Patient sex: F
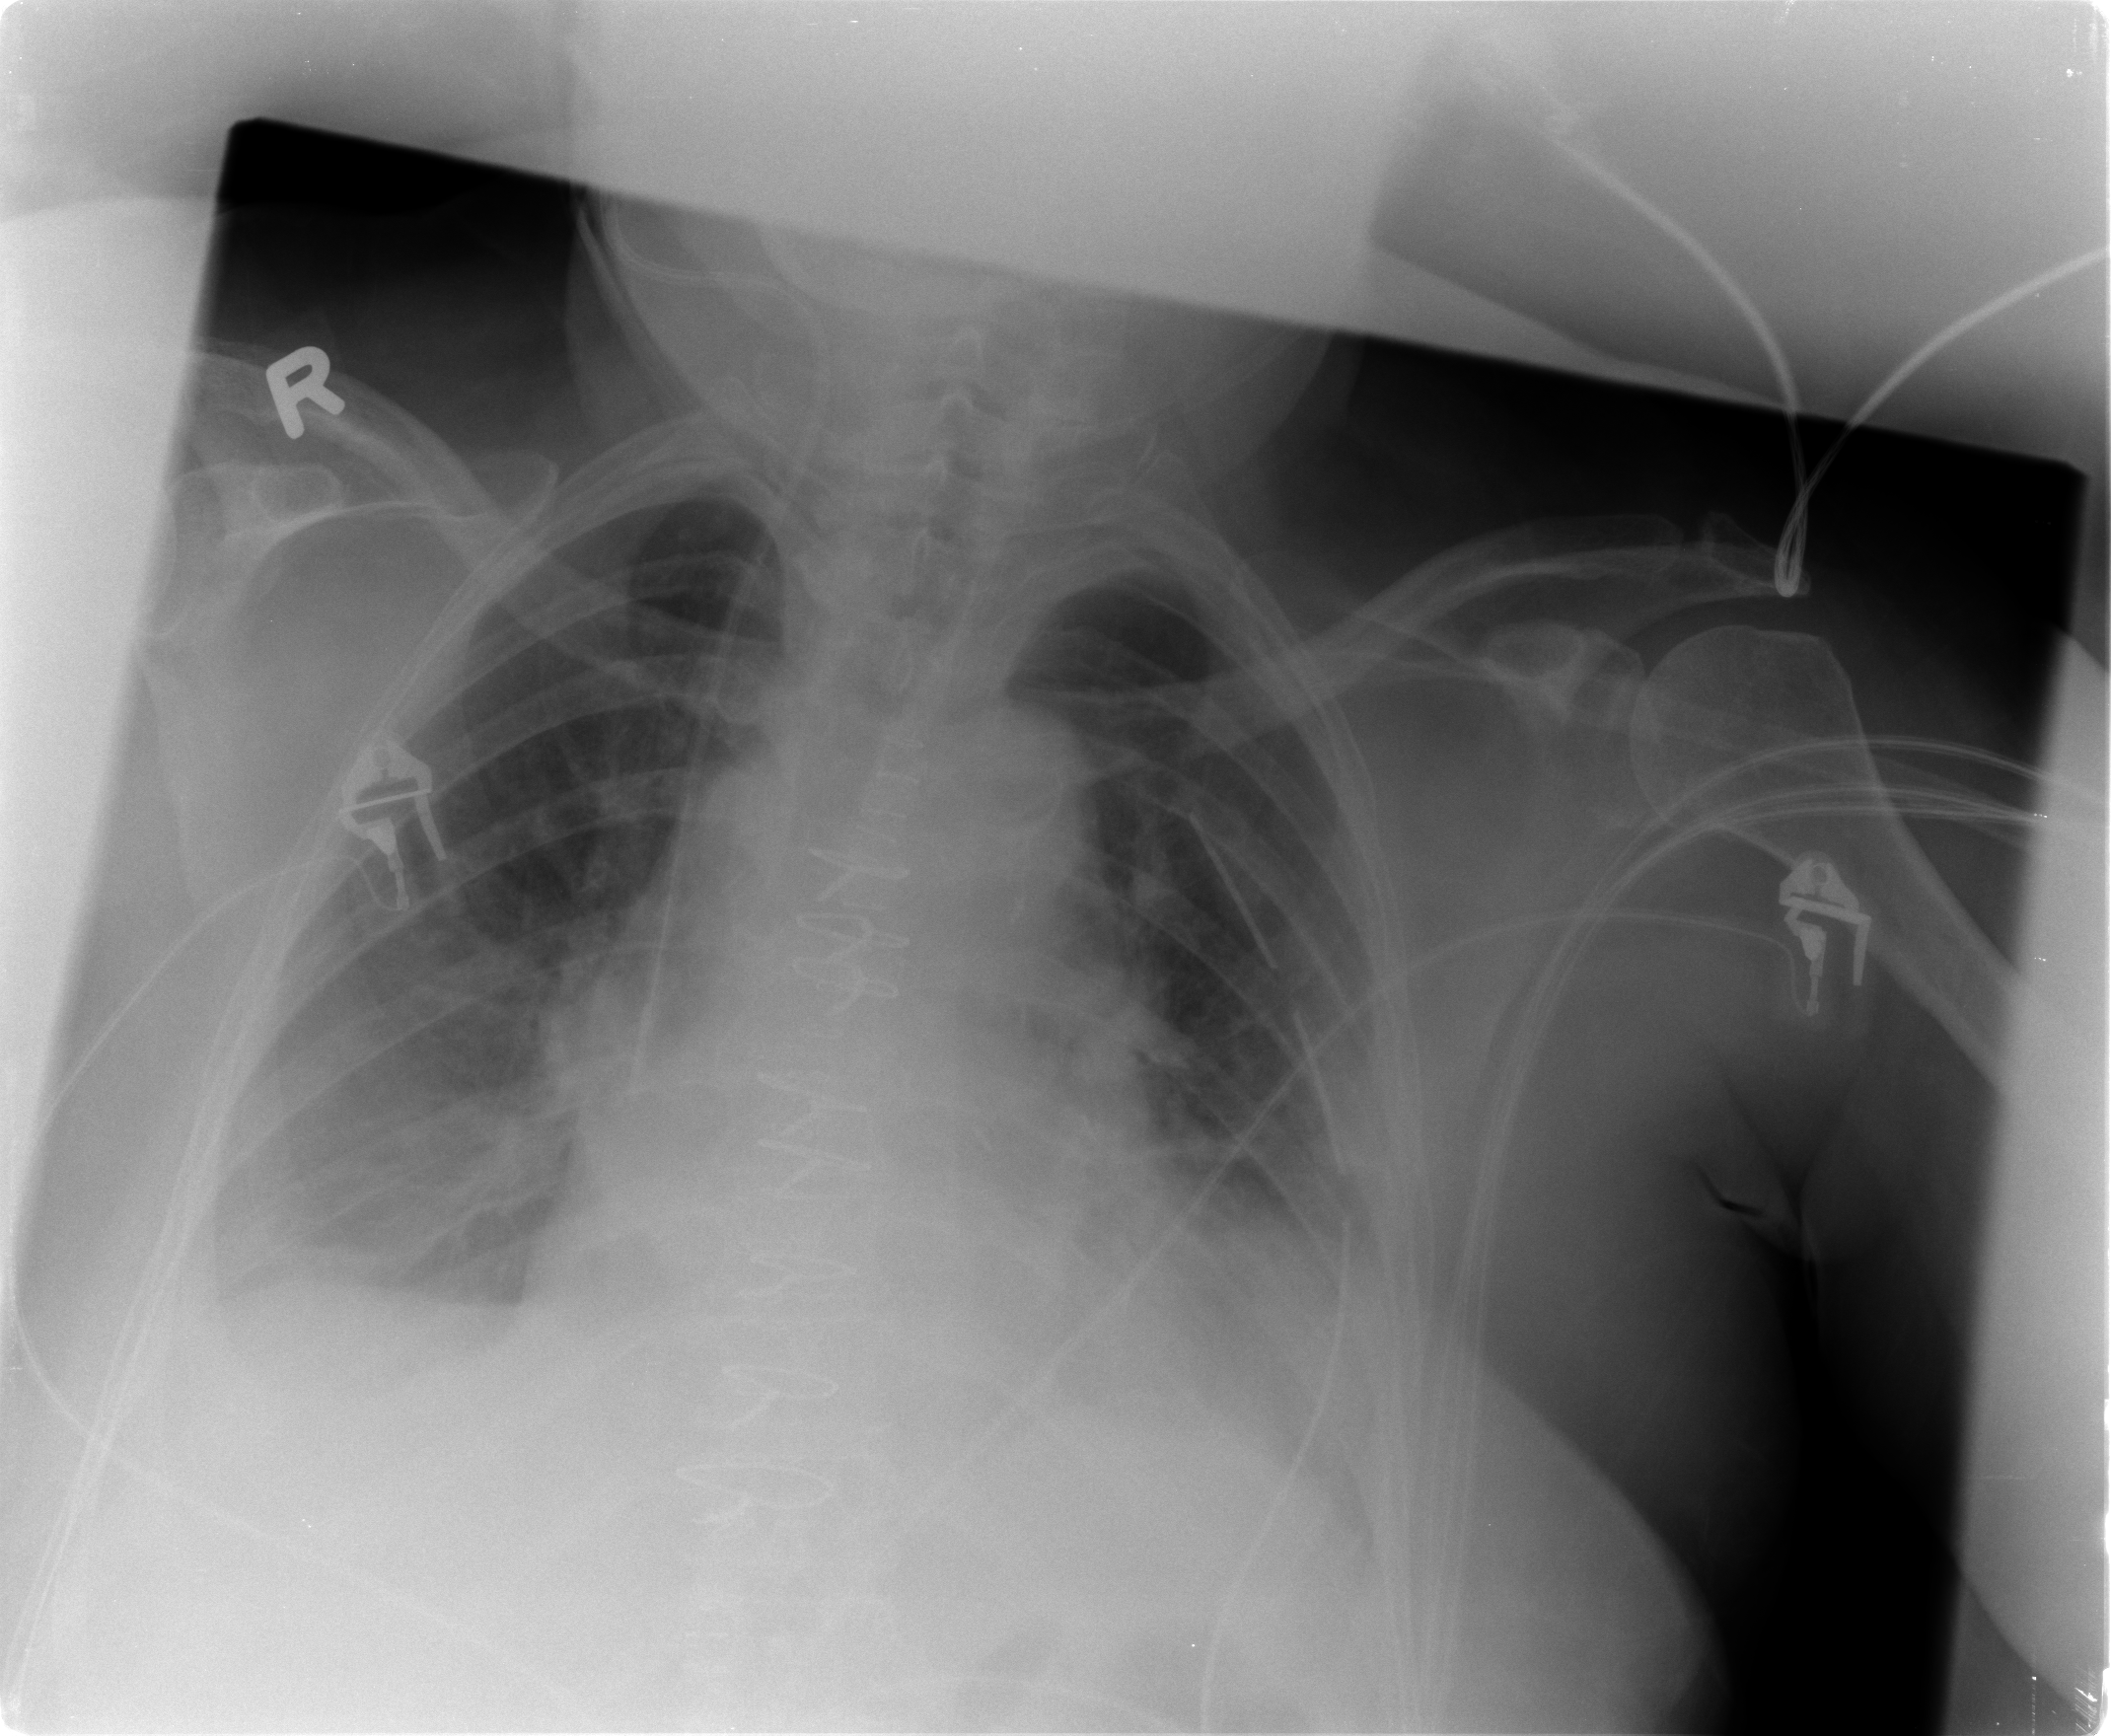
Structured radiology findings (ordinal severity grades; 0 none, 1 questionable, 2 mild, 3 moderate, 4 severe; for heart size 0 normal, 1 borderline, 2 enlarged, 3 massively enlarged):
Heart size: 1
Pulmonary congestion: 2
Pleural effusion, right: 2
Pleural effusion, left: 2
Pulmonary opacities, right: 1
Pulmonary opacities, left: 2
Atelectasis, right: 2
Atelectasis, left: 2